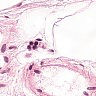
Metastatic tissue present: no